Question: First, I realize pseudo-elements <URL> to be dependent on the parent element's width.
I'm styling a navigation menu using the technique described in <URL>, but would like to have the triangular shaped part be the full width of the navigation element:

However, the navigation elements won't all or always be the same width, thus the need to set the border-width based on the parent element's width. Any suggestions on how to accomplish this?
Edit: added a jsfiddle demo: <URL>
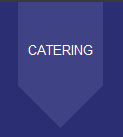
Answer: I think <URL> is right on the money when he says:
> CSS does not allow percentage values to generate border widths (which would be ideal in this situation.
Since you have this tagged "jquery", I assume you're open to jquery solutions? I'm afraid this may not be possible with just CSS, using the border/triangle trick. Of course javascript opens this is up to a ton of possible solutions, here's one:
Demo: <URL>
'''
$('a').each(function(){
var self = $(this),
width = (self.width() / 2) + 10; // +10 for <a> padding
self.append('<span class="triangle" />');
$('.triangle', self).css({
'border-left-width' : width,
'border-right-width' : width
});
});
'''
'''
.triangle {
position: absolute;
border: 40px solid transparent;
border-top-color: blue;
display:block;
top:20px;
left: 0;
}
'''
Although this seems to do what you want, I find the different angles in <URL> make it look kind of ugly. If it was me, I would consider fixed-width list items: it would make this totally possible with just CSS and IMO would look a lot nicer.